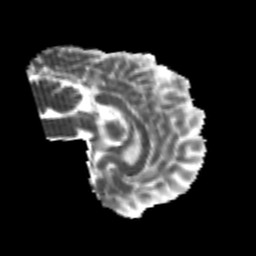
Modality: MD
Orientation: sagittal
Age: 20
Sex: male
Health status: healthy
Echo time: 0.074 s